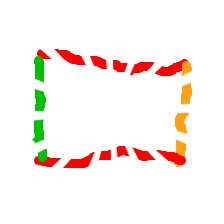
Shape: rectangle